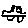
Label: car